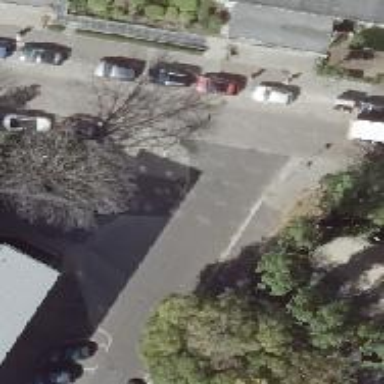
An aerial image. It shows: Street lamp support.